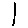
Label: line